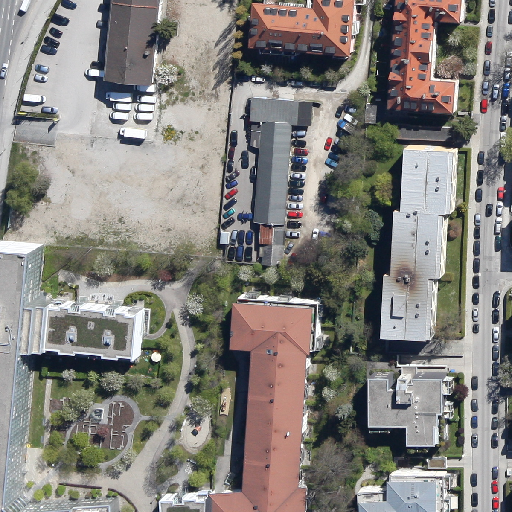
Referring expression: road